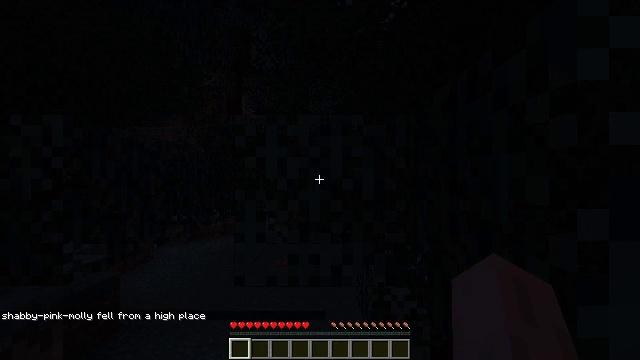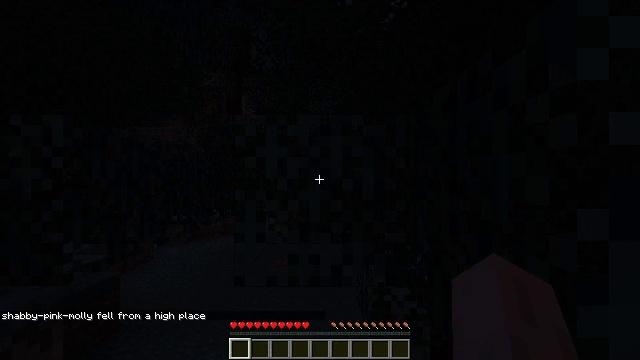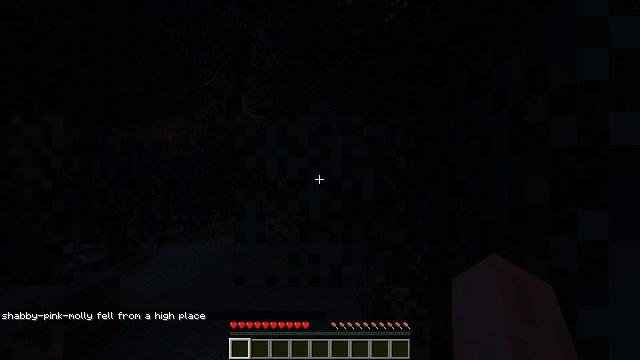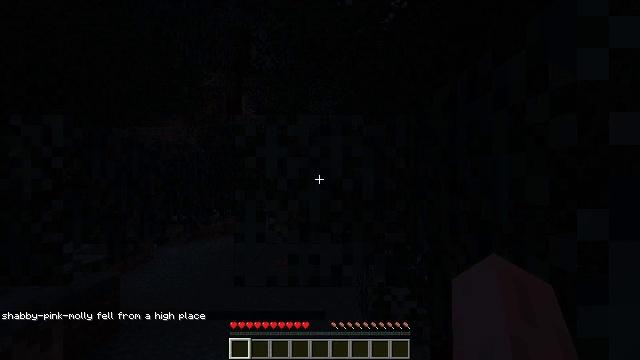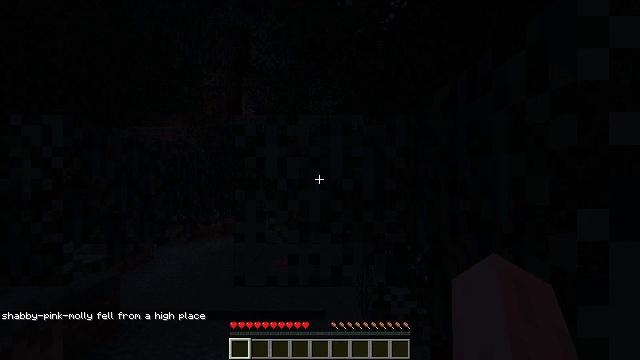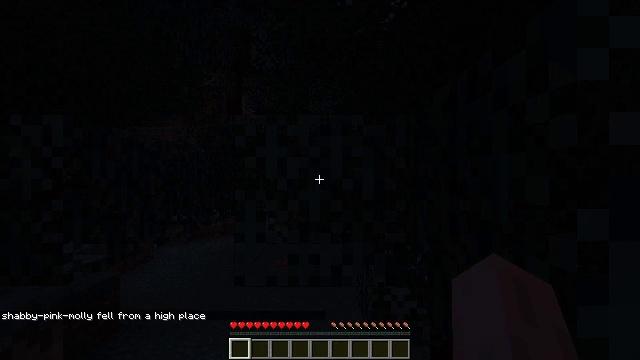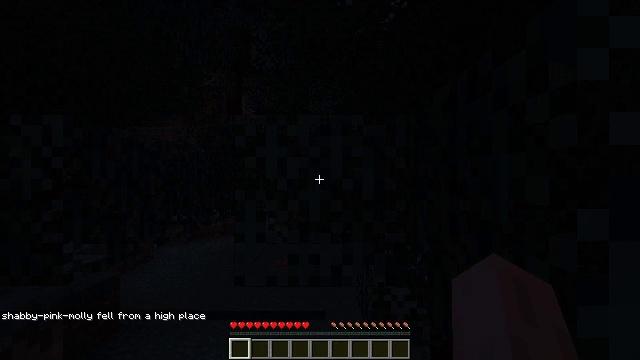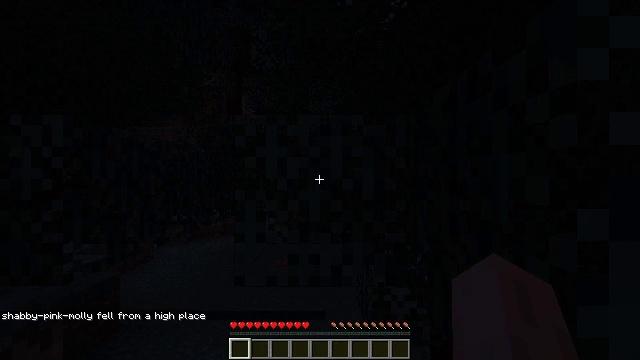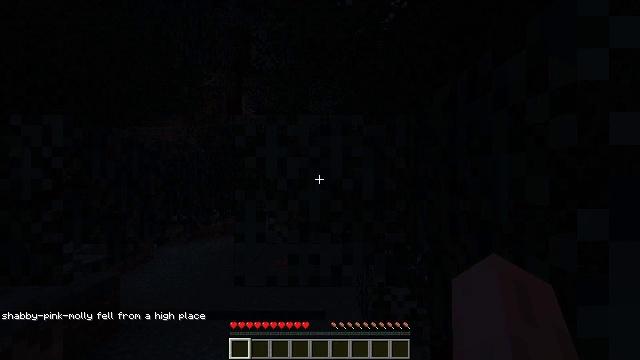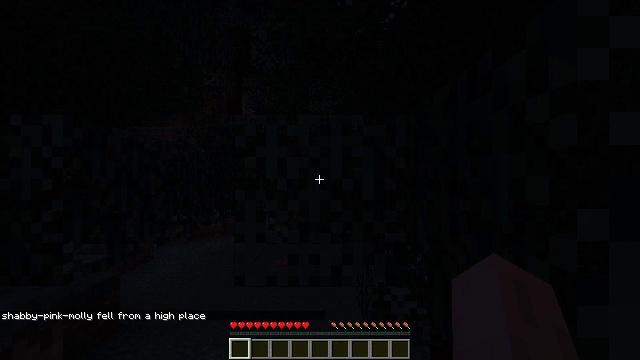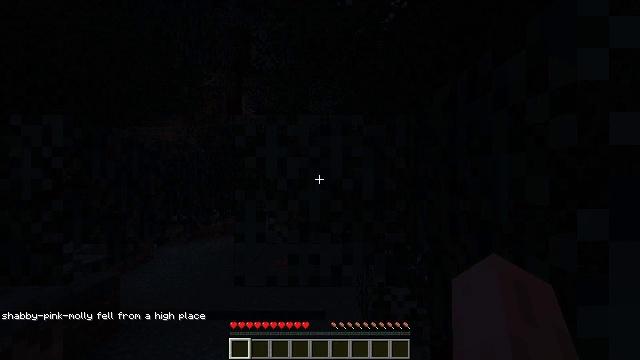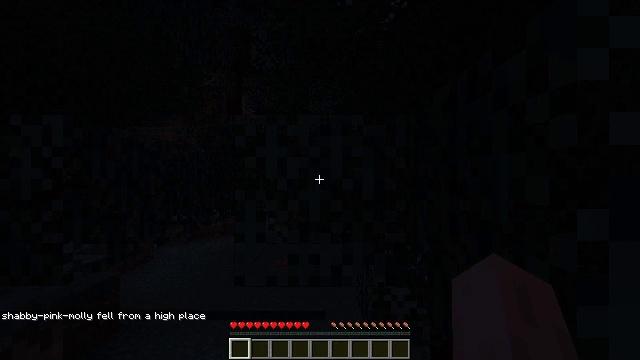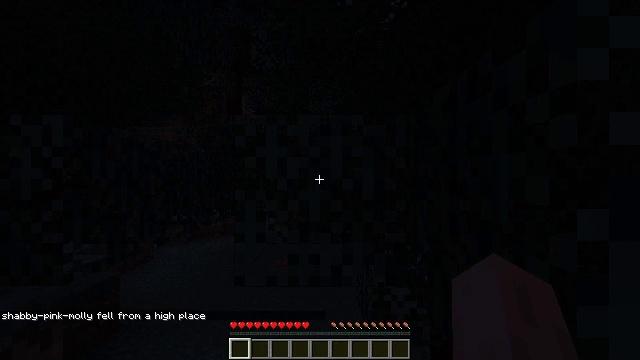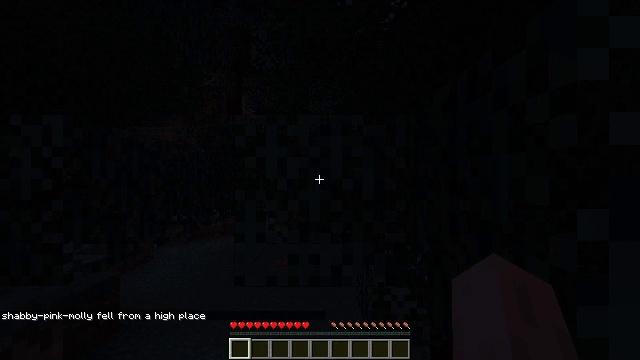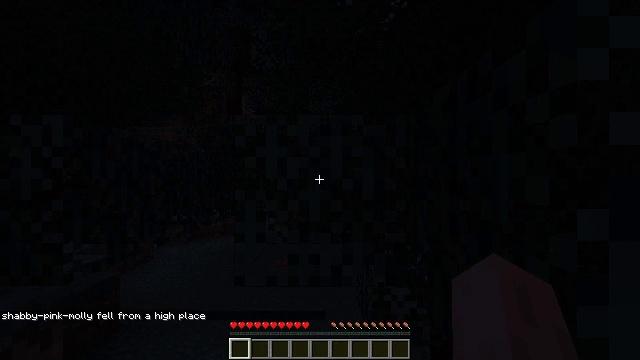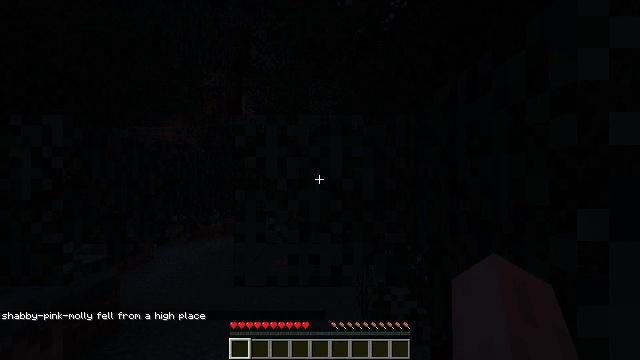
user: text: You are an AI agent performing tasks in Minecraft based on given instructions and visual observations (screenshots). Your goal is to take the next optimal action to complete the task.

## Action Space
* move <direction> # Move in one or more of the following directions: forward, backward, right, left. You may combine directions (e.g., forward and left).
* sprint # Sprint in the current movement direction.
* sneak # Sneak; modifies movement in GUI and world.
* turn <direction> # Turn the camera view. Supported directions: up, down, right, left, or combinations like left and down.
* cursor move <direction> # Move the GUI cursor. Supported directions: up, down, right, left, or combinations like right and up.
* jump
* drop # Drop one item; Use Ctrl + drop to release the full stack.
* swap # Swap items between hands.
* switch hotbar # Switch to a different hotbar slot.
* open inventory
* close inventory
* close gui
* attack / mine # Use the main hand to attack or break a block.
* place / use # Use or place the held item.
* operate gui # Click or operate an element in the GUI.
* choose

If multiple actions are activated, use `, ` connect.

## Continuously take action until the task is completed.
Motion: motion action
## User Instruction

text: Gather the ladder by attacking it.
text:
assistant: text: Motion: no_op
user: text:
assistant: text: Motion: no_op
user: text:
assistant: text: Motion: no_op
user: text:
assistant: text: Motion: no_op
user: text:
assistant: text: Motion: no_op
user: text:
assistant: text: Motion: no_op
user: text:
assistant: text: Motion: no_op
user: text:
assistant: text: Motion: no_op
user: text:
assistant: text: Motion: no_op
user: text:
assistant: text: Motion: no_op
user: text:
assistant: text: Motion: no_op
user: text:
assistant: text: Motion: no_op
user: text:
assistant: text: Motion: no_op
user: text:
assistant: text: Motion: no_op
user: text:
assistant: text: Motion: no_op
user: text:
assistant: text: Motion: no_op
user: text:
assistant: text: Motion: no_op
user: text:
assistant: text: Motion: no_op
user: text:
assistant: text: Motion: no_op
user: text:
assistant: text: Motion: no_op
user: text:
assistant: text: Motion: no_op
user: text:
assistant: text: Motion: no_op
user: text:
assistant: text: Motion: no_op
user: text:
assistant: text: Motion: no_op
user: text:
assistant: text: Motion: no_op
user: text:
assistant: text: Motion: no_op
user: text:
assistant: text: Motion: no_op
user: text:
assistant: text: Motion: no_op
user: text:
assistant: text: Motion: no_op
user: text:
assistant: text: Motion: no_op